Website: walmart
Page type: orders-overview
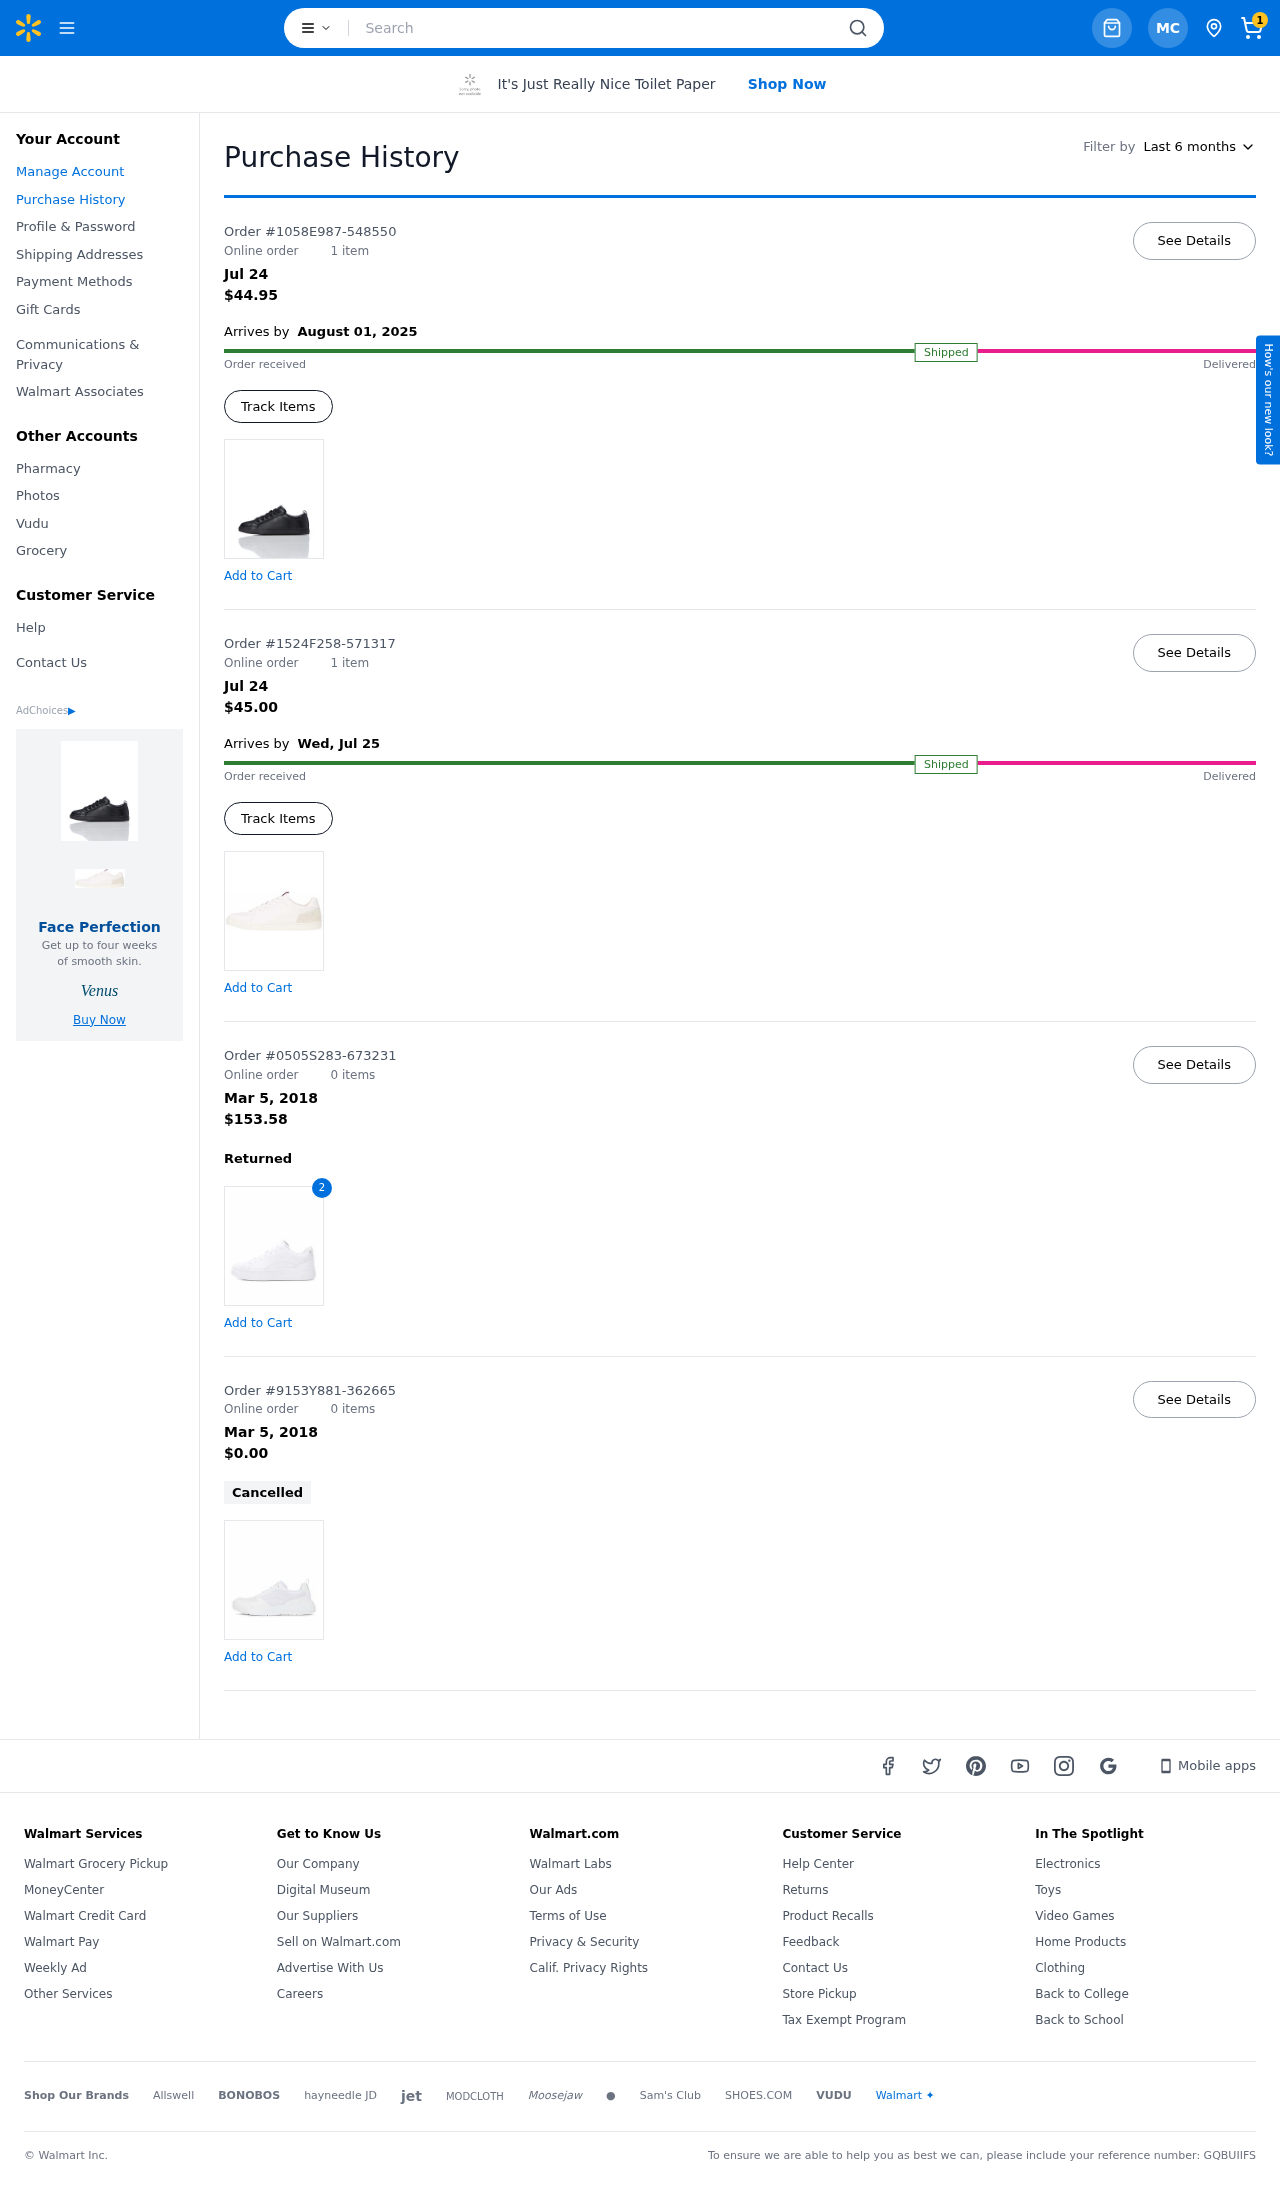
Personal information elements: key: PII_INITIALS
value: MC
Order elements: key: ORDER_NUM_ITEMS
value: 1
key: ORDER1_ID
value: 1058E987-548550
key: ORDER1_NUM_ITEMS
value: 1 item
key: ORDER1_DATE
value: Jul 24
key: ORDER1_TOTAL
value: $44.95
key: ORDER1_DELIVERY_DATE
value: August 01, 2025
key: ORDER2_ID
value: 1524F258-571317
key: ORDER2_NUM_ITEMS
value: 1 item
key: ORDER2_DATE
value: Jul 24
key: ORDER2_TOTAL
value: $45.00
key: ORDER2_DELIVERY_DATE
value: Wed, Jul 25
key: ORDER3_ID
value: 0505S283-673231
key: ORDER3_NUM_ITEMS
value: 0 items
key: ORDER3_DATE
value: Mar 5, 2018
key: ORDER3_TOTAL
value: $153.58
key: ORDER3_ITEM_QTY
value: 2
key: ORDER4_ID
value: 9153Y881-362665
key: ORDER4_NUM_ITEMS
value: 0 items
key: ORDER4_DATE
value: Mar 5, 2018
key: ORDER4_TOTAL
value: $0.00
Search elements: key: HEADER_SEARCH
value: Search